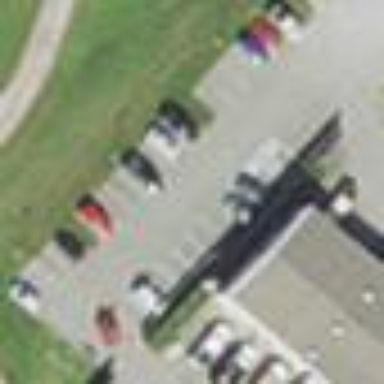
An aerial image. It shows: Parking area with surface.